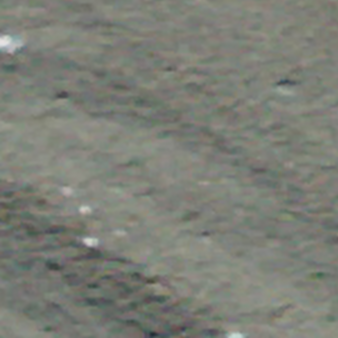
Label: other